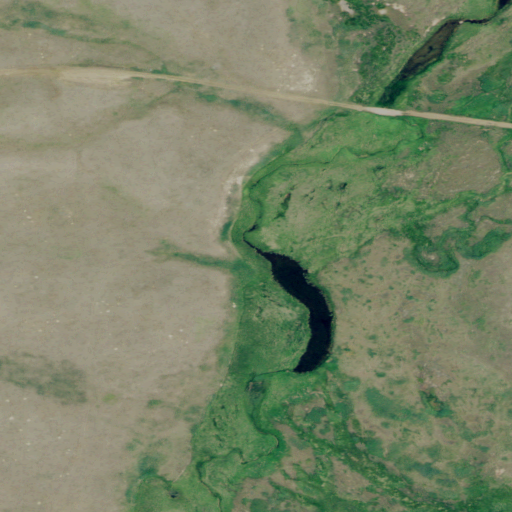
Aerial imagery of valley in Montana named Tree Coulee containing shrub, grassland, herbaceous wetlands, and open development